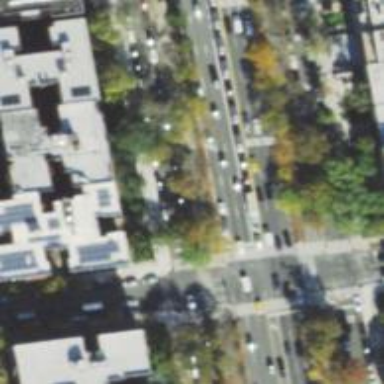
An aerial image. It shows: Primary highway with separate asphalt sidewalk.